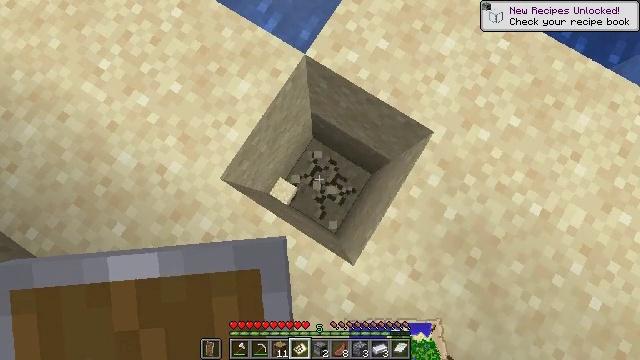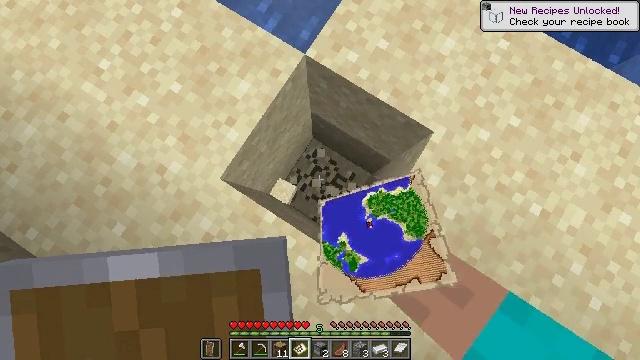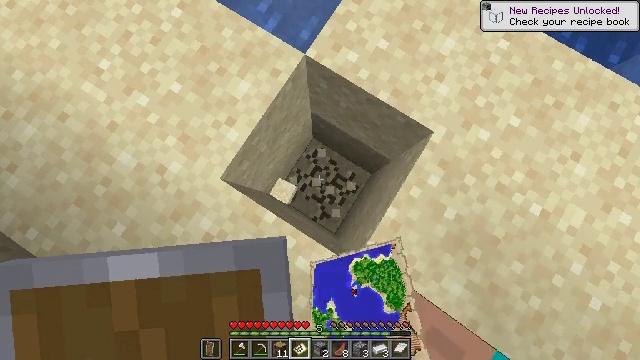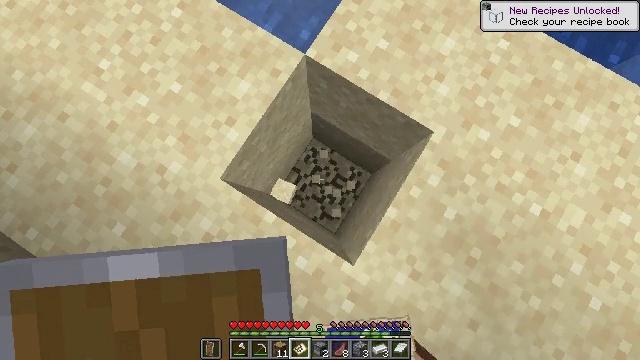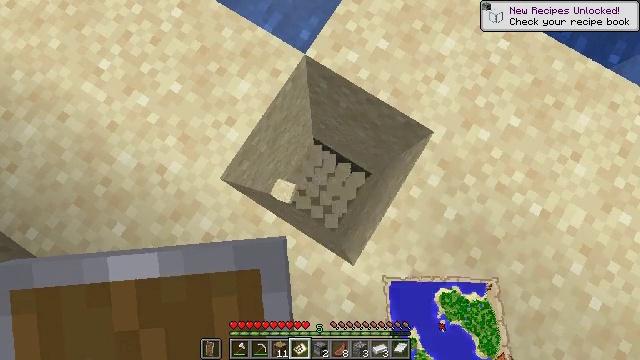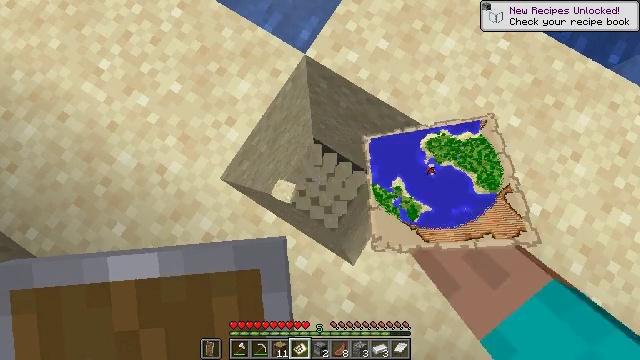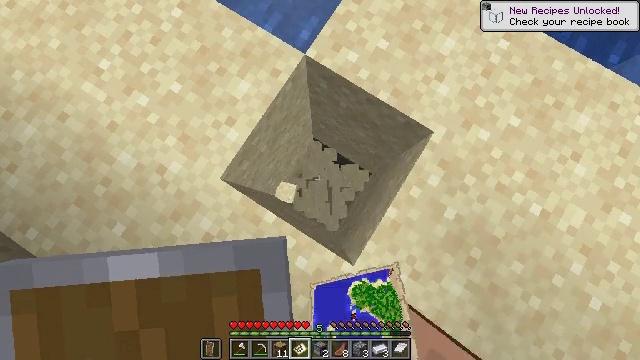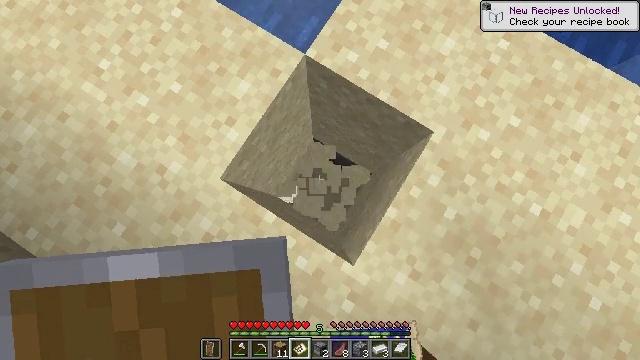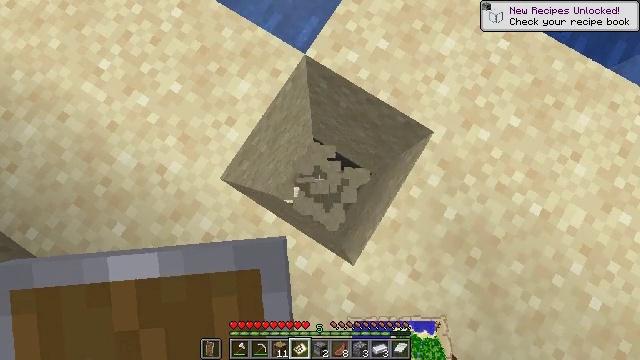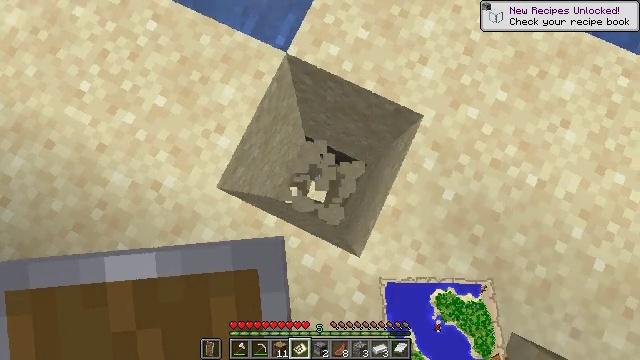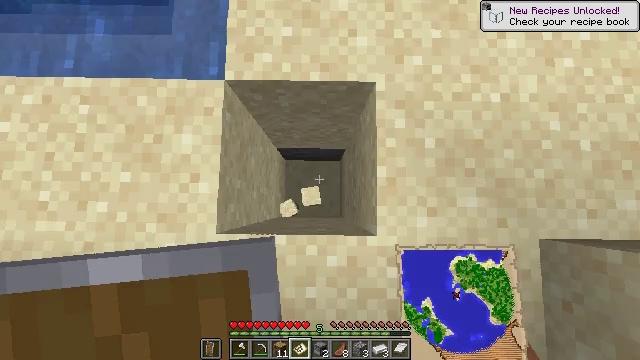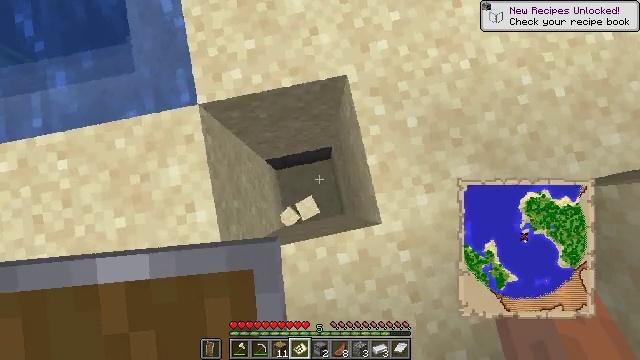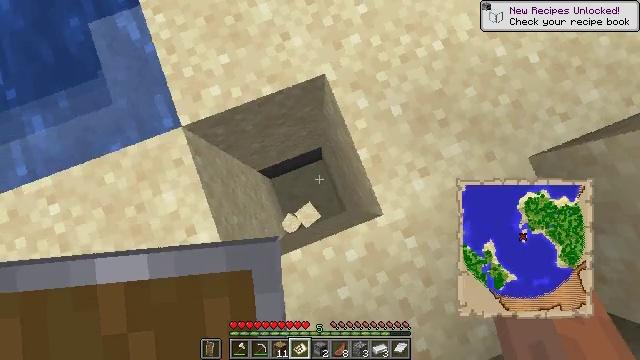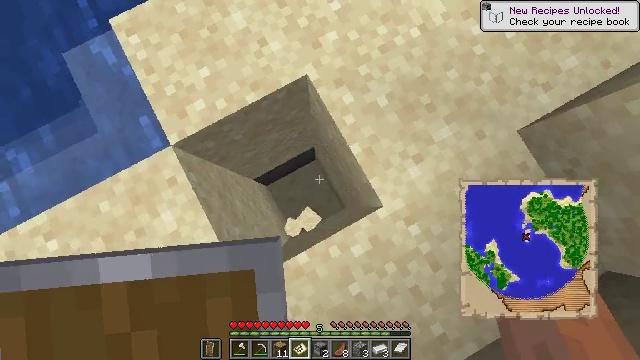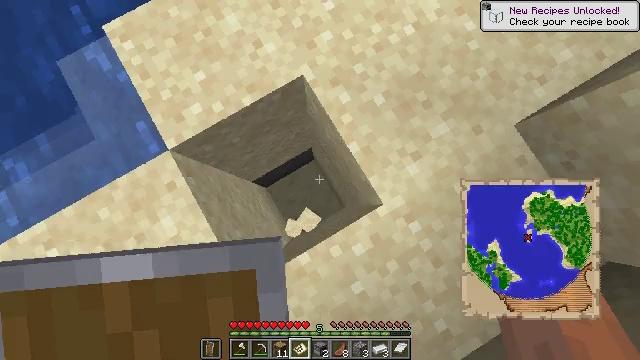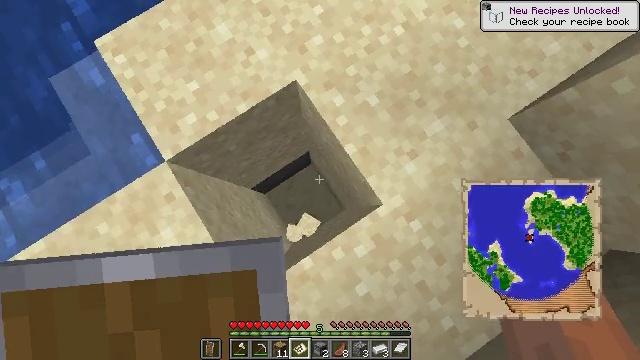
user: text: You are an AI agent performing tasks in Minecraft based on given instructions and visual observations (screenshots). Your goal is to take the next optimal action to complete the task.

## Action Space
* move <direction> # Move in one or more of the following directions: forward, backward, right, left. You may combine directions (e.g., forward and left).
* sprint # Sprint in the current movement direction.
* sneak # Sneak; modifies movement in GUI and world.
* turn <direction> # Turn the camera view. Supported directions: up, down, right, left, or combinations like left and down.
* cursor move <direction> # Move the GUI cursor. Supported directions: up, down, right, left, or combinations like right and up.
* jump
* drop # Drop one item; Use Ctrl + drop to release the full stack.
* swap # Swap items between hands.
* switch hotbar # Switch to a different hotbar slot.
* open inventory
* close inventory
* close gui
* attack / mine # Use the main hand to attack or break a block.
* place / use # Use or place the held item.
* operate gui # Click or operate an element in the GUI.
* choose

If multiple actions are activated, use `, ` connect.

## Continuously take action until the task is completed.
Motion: motion action
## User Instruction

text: Break the sand block.
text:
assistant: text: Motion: attack / mine
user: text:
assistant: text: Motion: attack / mine
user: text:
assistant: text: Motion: attack / mine
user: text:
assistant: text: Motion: attack / mine
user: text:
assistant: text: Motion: attack / mine
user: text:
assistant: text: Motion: attack / mine
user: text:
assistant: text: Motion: attack / mine
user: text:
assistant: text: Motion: attack / mine
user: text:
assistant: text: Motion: turn right, attack / mine
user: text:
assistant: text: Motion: turn right, attack / mine
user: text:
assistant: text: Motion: turn right, attack / mine
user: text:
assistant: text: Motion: turn right, attack / mine
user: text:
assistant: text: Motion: turn right, attack / mine
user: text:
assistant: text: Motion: turn right, attack / mine
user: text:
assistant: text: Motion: turn right, attack / mine
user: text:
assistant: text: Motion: turn right, attack / mine
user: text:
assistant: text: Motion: turn right, attack / mine
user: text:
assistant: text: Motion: turn right, attack / mine
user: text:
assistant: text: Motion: turn right, attack / mine
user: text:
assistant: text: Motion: turn right and up, attack / mine
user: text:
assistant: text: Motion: turn right and up, attack / mine
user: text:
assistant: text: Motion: turn right, attack / mine
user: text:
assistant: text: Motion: attack / mine
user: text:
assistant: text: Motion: attack / mine
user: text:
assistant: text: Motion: attack / mine
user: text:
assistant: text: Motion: attack / mine
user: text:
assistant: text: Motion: attack / mine
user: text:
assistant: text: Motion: attack / mine
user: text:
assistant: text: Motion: turn right, attack / mine
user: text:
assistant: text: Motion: attack / mine